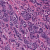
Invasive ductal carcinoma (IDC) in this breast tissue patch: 1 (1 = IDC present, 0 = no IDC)